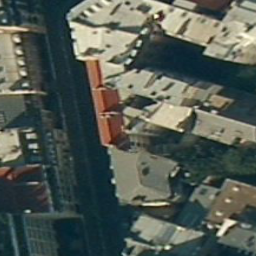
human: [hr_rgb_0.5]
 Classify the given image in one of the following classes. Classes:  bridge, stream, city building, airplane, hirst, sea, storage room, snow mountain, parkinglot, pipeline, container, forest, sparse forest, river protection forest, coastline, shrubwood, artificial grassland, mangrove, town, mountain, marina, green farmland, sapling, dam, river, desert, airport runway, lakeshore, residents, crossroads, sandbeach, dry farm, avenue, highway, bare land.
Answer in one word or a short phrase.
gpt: city building